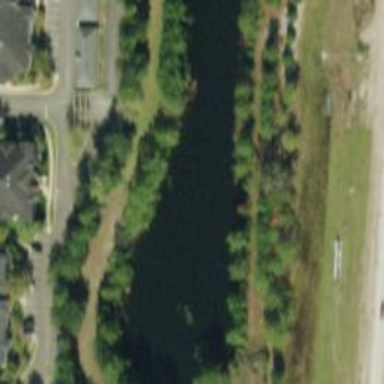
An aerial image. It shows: Pond with natural water.